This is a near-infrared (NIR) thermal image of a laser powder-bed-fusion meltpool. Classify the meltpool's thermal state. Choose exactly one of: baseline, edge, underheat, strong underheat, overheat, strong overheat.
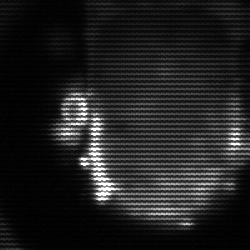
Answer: baseline